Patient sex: F
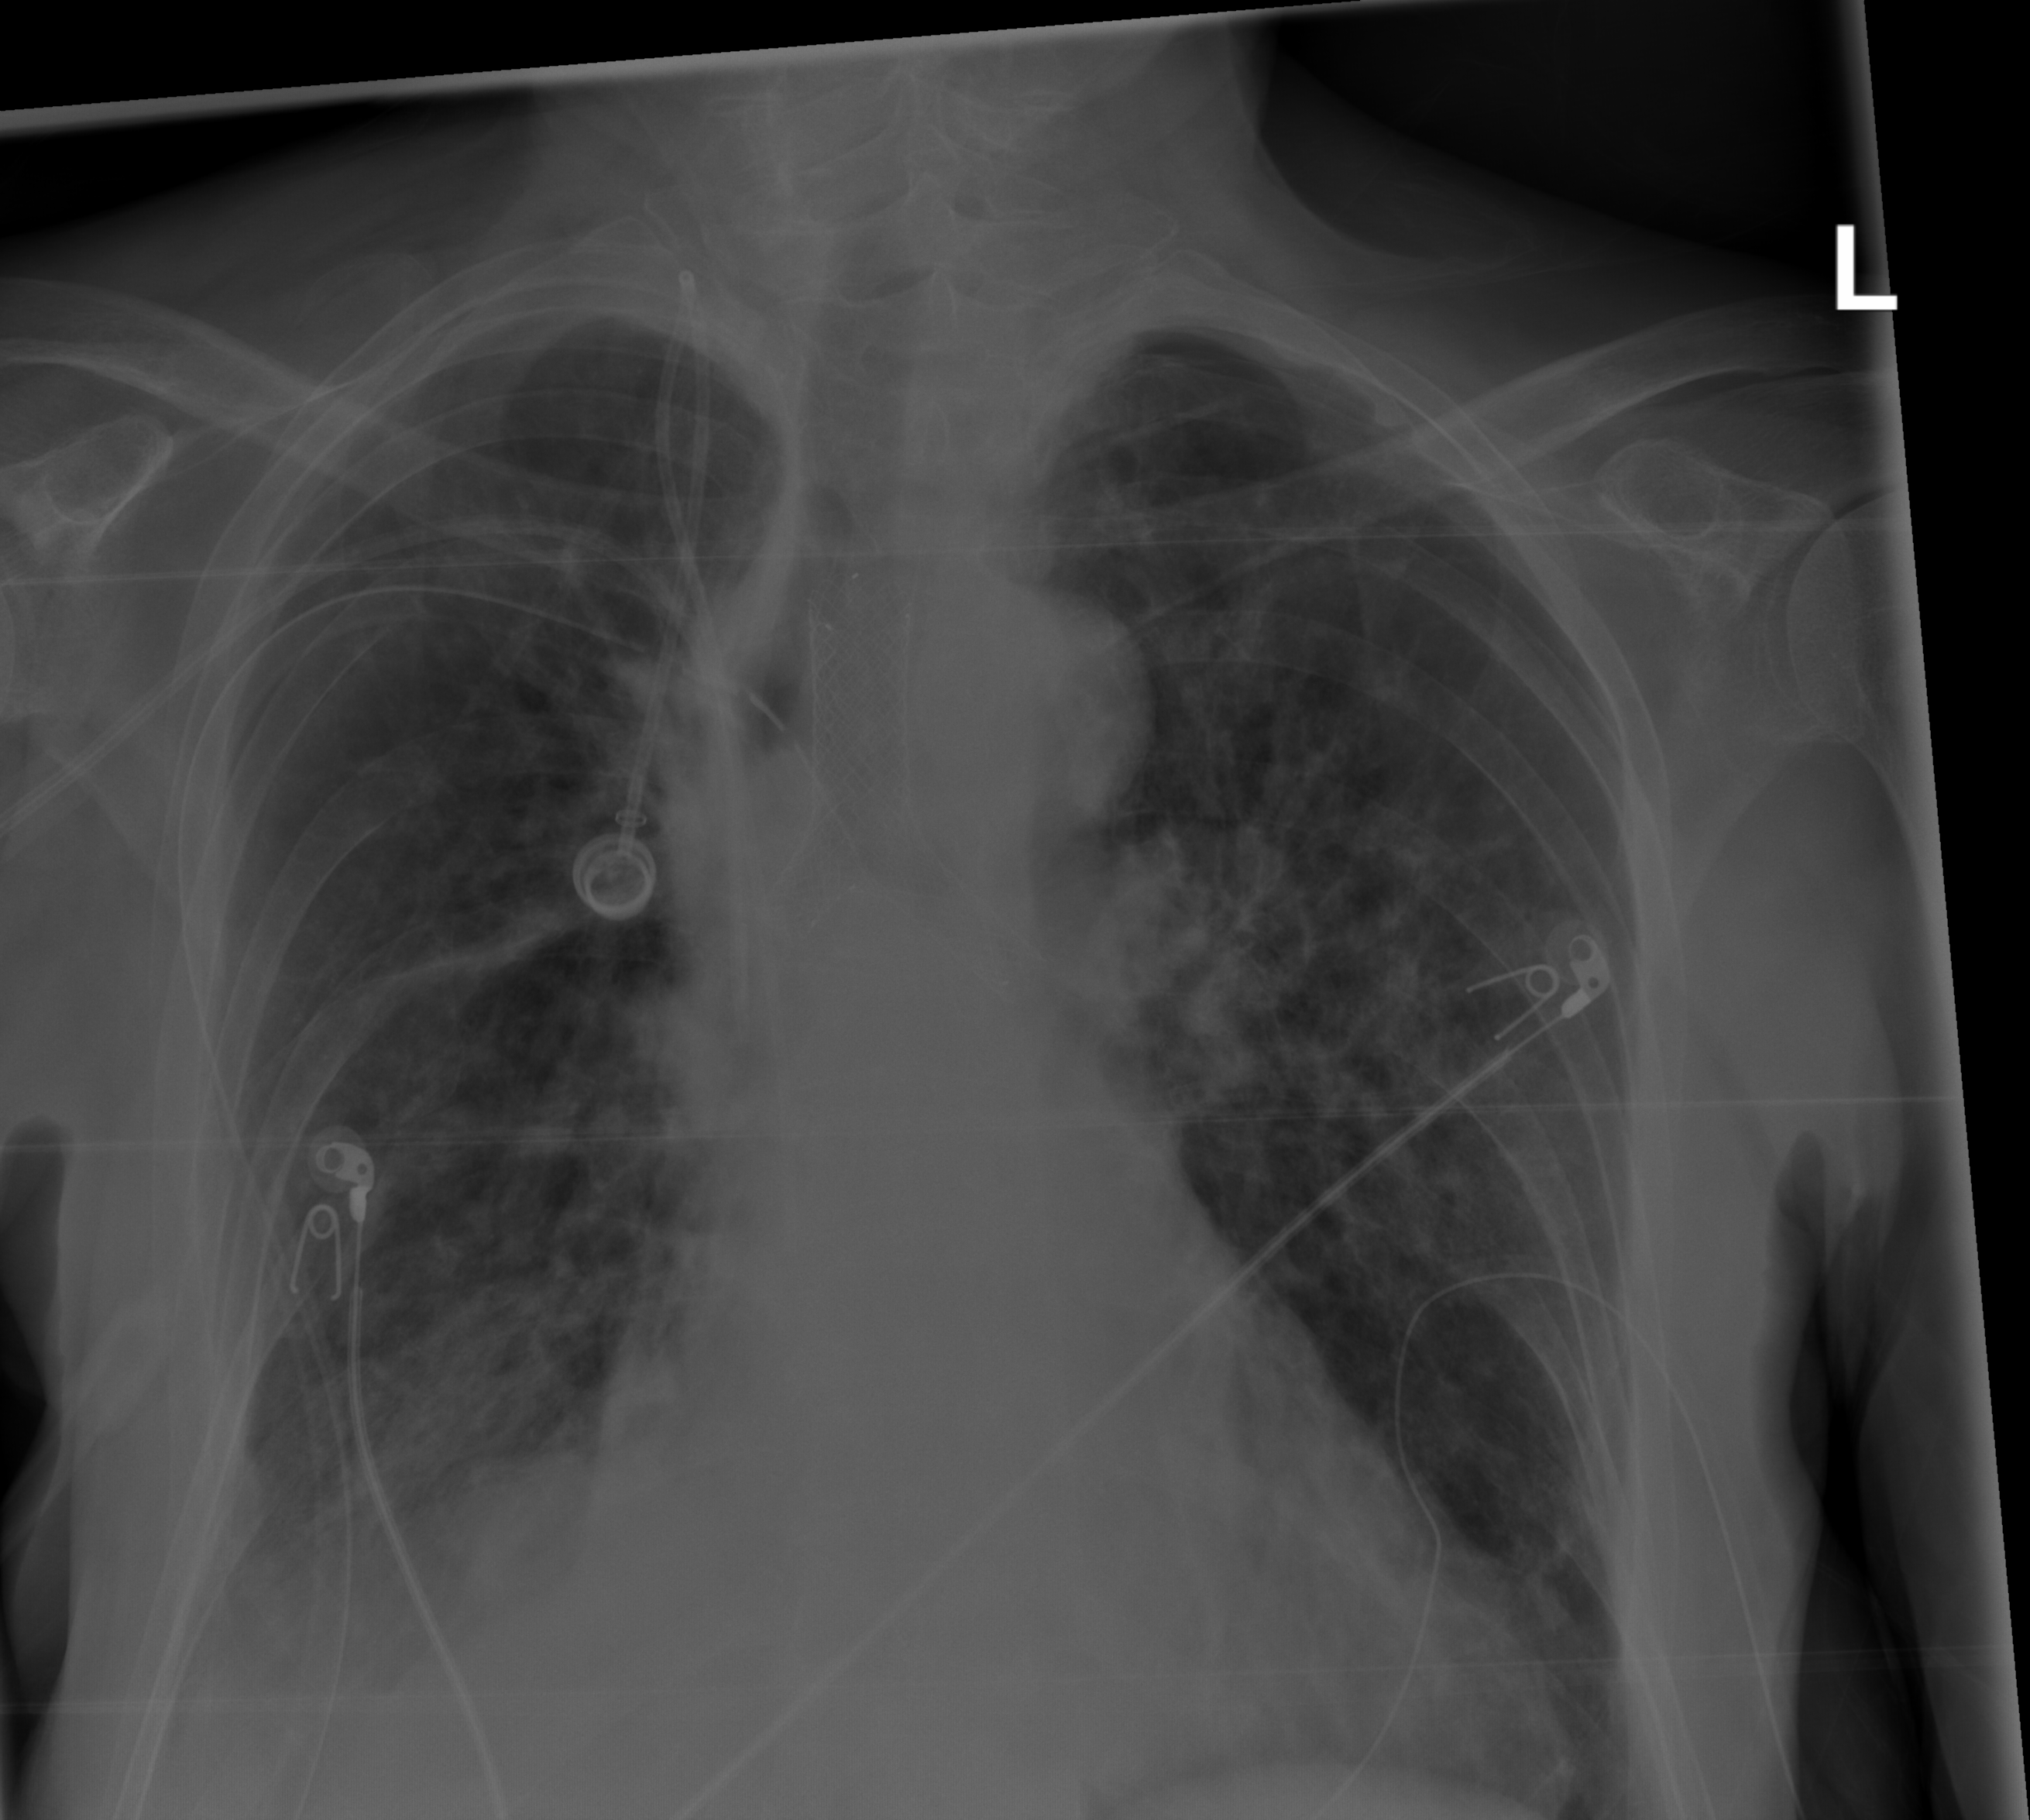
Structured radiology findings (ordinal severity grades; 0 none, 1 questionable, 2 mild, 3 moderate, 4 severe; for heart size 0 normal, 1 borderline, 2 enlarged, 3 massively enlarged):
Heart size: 1
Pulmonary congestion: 2
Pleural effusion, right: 2
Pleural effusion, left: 1
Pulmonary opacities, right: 2
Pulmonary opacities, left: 2
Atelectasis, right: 3
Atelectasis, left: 2